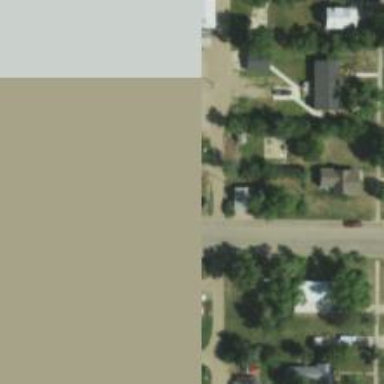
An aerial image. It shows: Alley classified as service road.